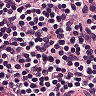
Metastatic tissue present: no